Field crop: maize
Growth stage: 2
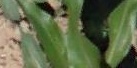
Species: maize